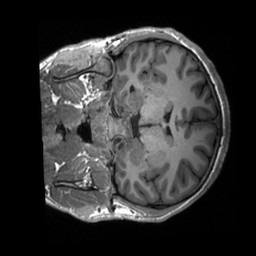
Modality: T1w
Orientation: coronal
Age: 21
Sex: male
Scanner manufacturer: siemens
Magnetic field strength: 3 T
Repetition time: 2.3 s
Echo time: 0.00232 s